Field crop: maize
Growth stage: 2
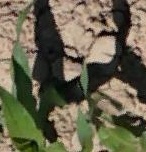
Species: maize